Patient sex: M
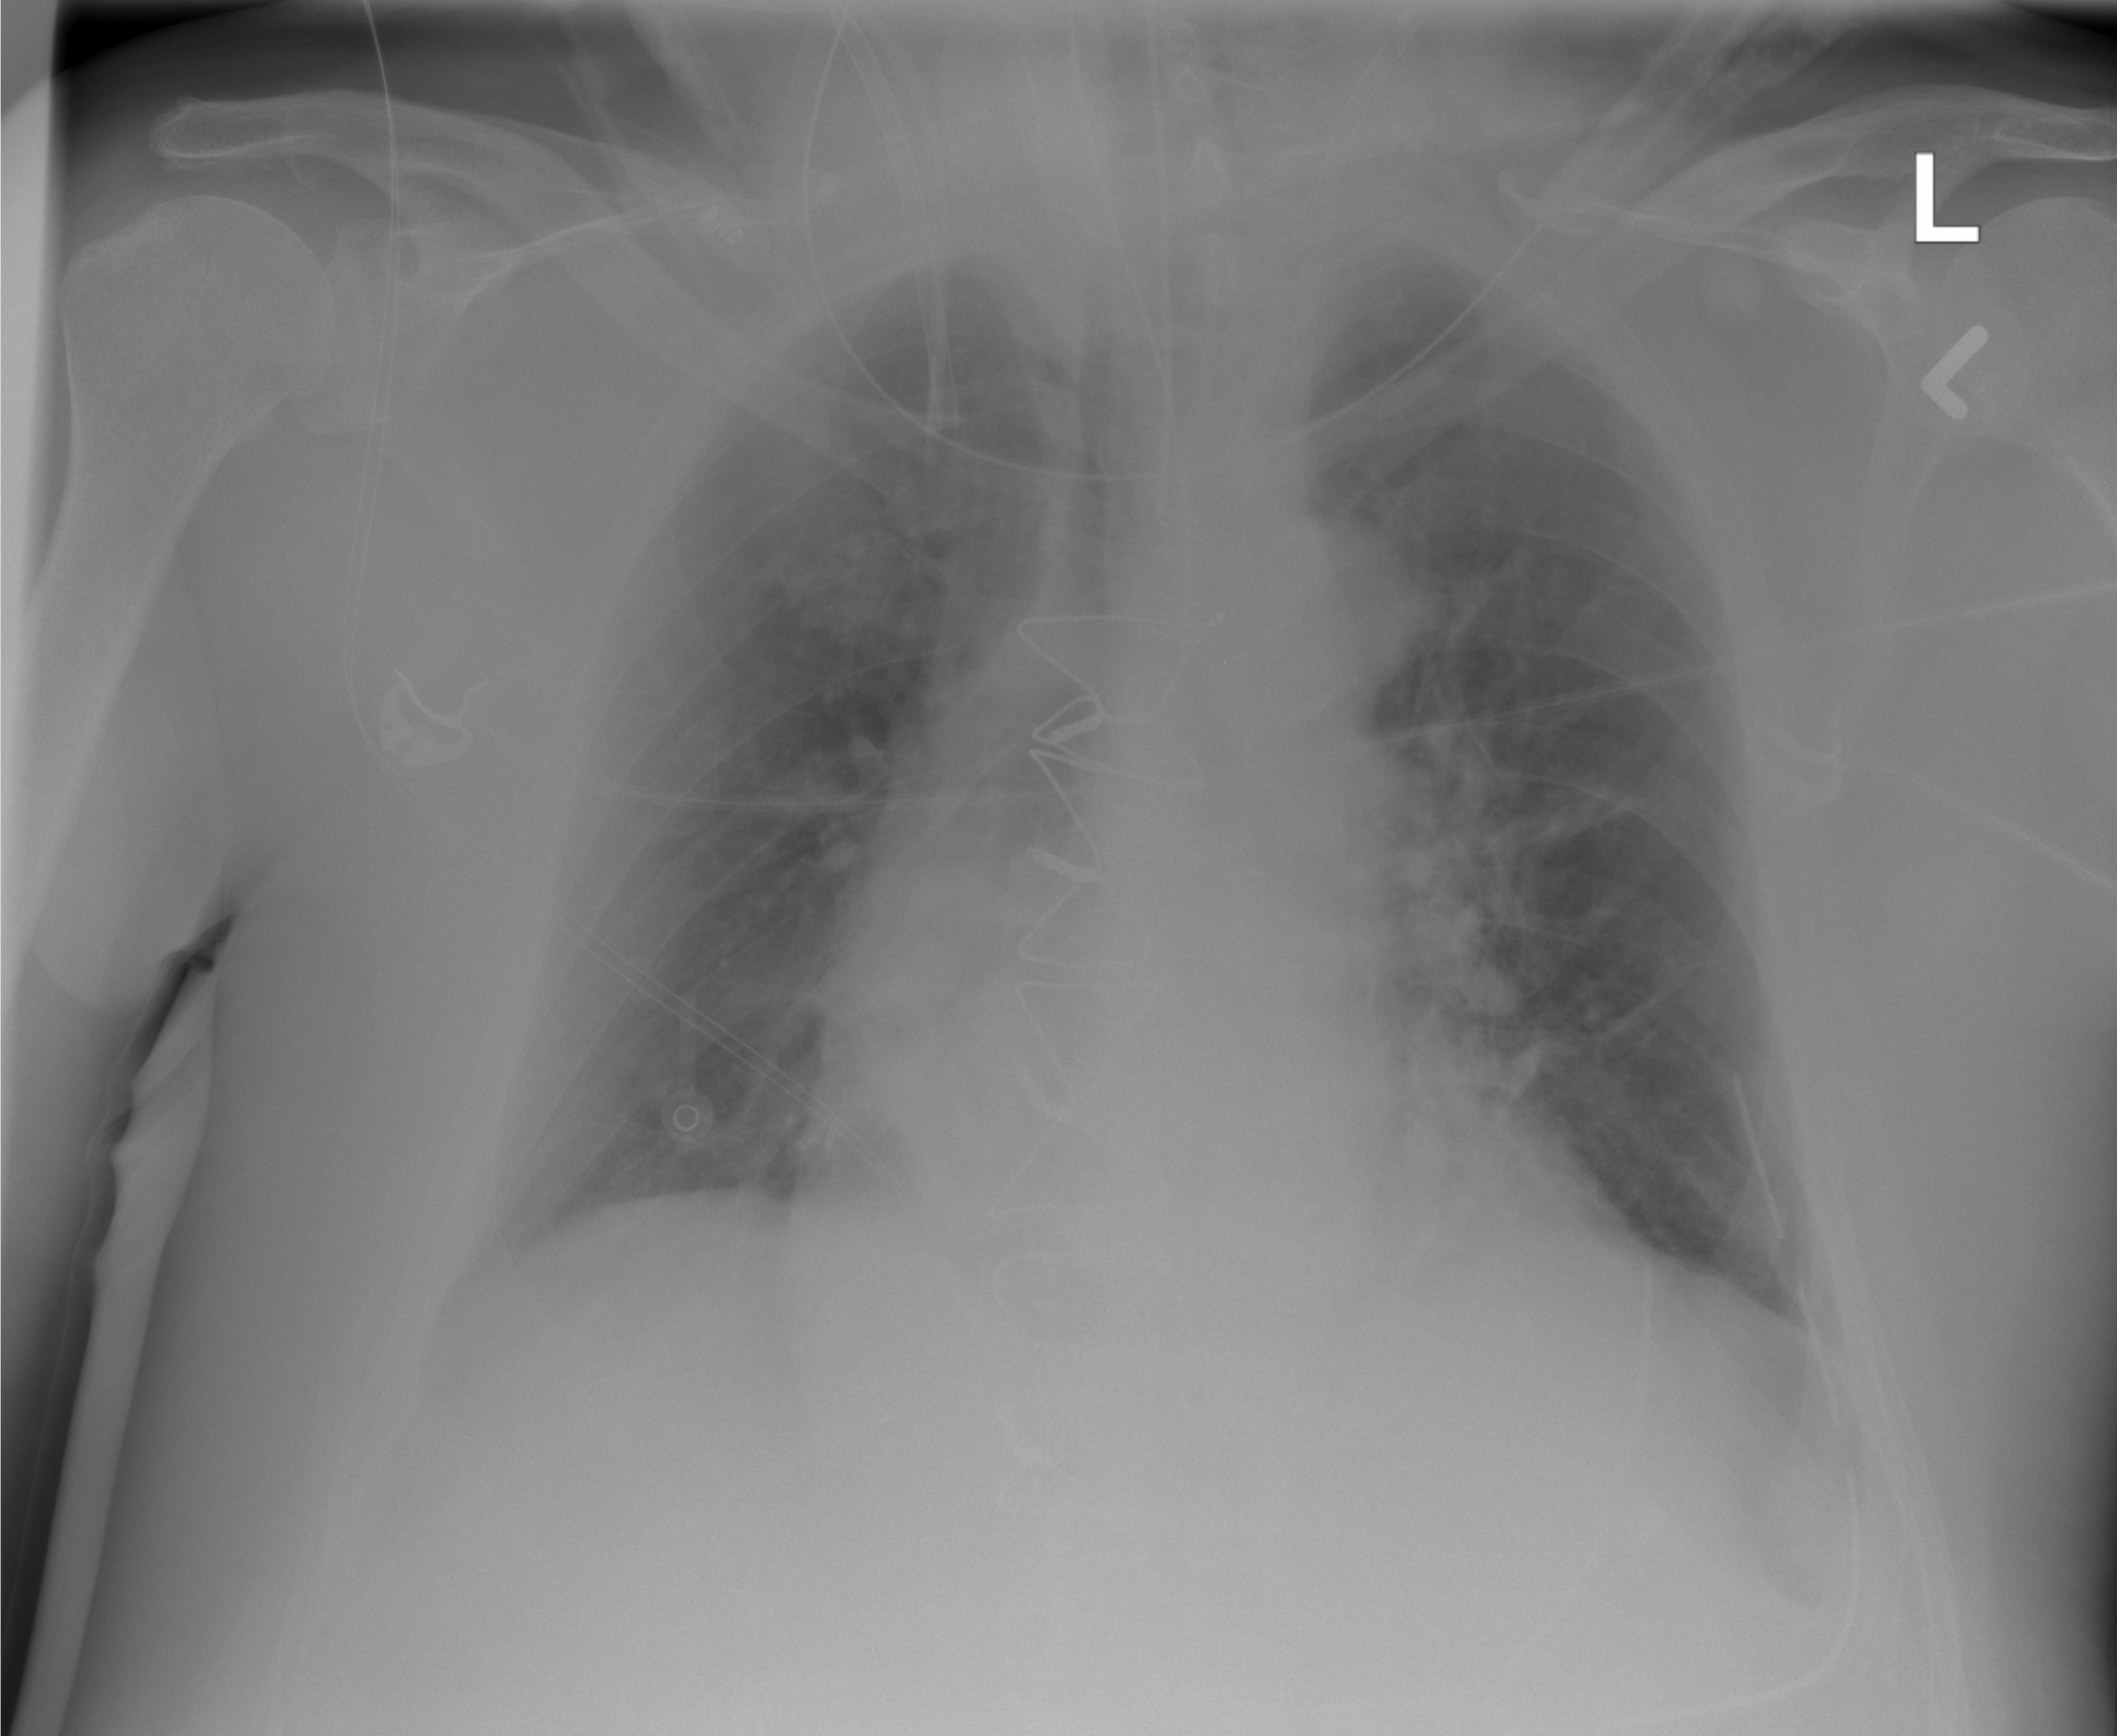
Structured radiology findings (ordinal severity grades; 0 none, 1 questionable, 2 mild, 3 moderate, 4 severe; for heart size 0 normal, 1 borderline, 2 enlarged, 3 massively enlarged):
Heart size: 2
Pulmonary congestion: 0
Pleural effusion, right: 0
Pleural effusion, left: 0
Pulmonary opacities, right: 0
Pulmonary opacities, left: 0
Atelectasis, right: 0
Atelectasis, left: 0